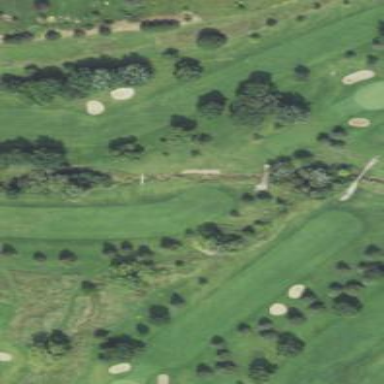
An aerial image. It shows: Golf fairway surrounded by grass.